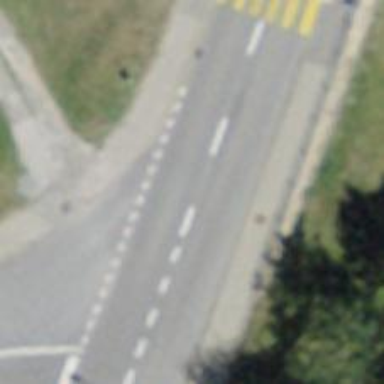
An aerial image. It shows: Marked road crossing.